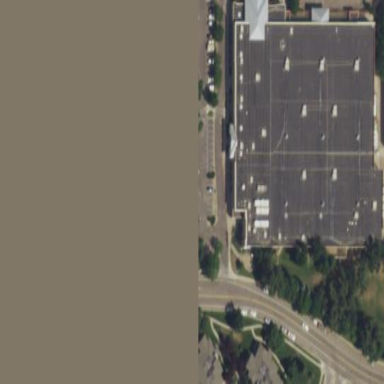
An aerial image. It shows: Retail building with wholesale shop.